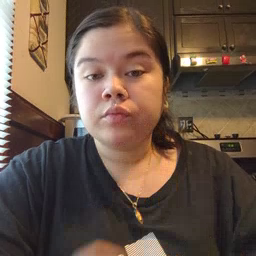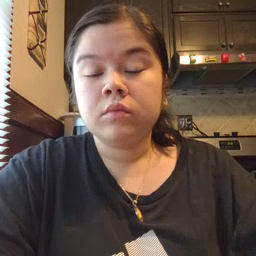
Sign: owl